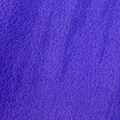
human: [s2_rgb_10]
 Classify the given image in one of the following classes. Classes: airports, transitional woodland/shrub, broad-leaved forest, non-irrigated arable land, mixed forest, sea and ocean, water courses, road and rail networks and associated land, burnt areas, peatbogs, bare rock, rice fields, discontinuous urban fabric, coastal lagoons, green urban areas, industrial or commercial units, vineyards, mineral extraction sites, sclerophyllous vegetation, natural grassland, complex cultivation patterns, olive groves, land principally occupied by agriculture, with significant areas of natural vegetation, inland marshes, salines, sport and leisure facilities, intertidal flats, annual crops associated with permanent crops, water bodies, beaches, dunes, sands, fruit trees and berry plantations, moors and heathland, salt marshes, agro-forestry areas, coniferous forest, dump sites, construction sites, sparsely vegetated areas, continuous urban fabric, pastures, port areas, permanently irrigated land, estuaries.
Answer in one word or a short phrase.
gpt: water bodies